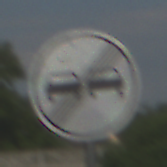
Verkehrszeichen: EndeUeberholverbot
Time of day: MorningAfternoon
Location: Outdoor (Nature)
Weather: PartlyCloudy
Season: NotSpecified
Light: Natural